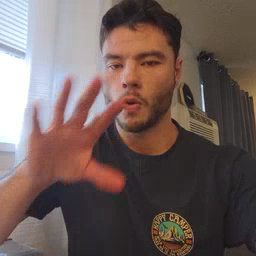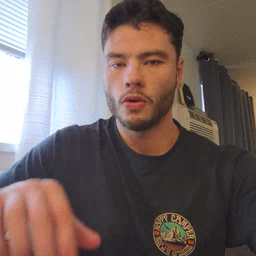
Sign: blow